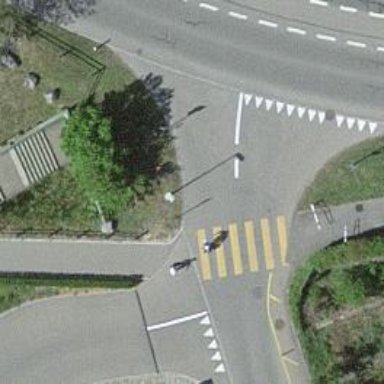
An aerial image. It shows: Uncontrolled crossing on the road.